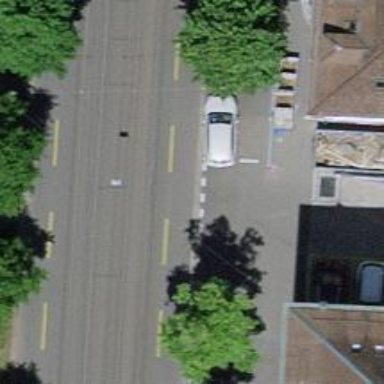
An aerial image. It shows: Tram level crossing on the railway.